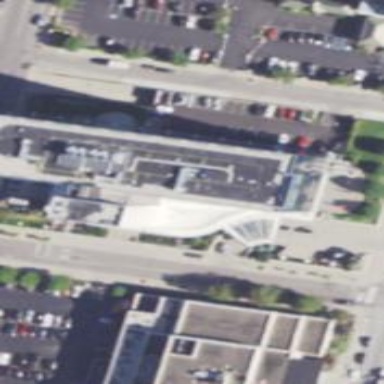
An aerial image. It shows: Part of building is shown in the image.